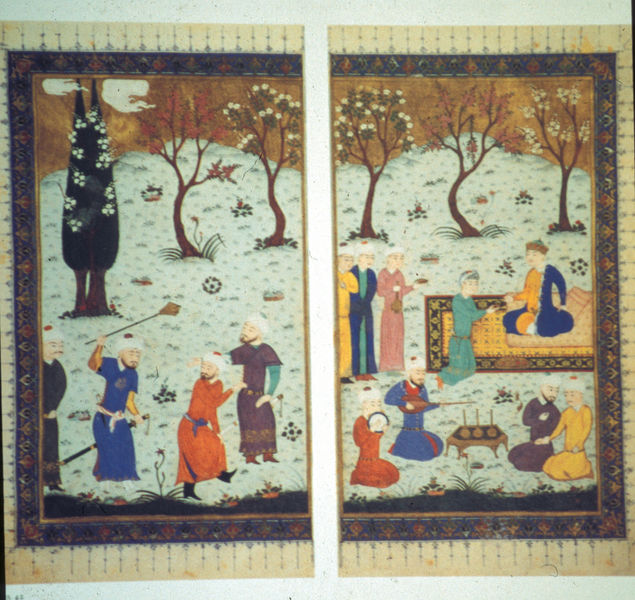
Titel: Visuelle Darstellung von Teppichen
Institution: unbekannt
Schlagwörter: baum, blau, blätter, kampf, laub, mann, weiß, bäume, gelb, grün, landschaft, menschen, ocker, sitzen, äste, braun, bunt, grau, kleider, männer, orange, szene, tisch, blüte, blüten, gras, gürtel, park, rasen, rot, schnee, wiese, wolke, ball, leute, muster, ornament, teppich, diener, rahmen, instrument, feld, gräser, halme, natur, zweige, fransen, stoff, gewänder, gitarre, instrumente, musik, musiker, pflanze, pflanzen, rosa, wald, stock, garten, farbig, japan, zwei, schuhe, russland, flächen, winter, rand, figuren, stämme, kaiser, kissen, könig, lanze, soldaten, spielen, rauchen, jaune, musikinstrument, musizieren, verzierung, japonismus, teppiche, tee, frühling, bauer, spiel, buch, motiv, orient, asien, seite, schwert, knien, herrscher, trommel, china, schläger, arabisch, weißw, laute, turban, schlagen, miniatur, pfeifen, nature, paysage, islam, handschrift, motive, bleu, roi, arabeske, arbres, jeu, musikinstrumente, chinoiserie, moyen age, neige, violet, ballspiel, jardin, fernost, buddah, perse, tenture, chinesen, arabe, asiaten, coran, diptique, enluminure, handbuch, isalm, islamique, minature persane, muselmanen, musiciens, musulman, samuraischwert, tapisserie, teezeremonie, the